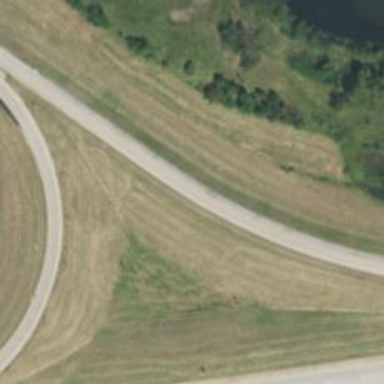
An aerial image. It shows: Trunk link highway.